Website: crate-barrel
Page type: address-validator
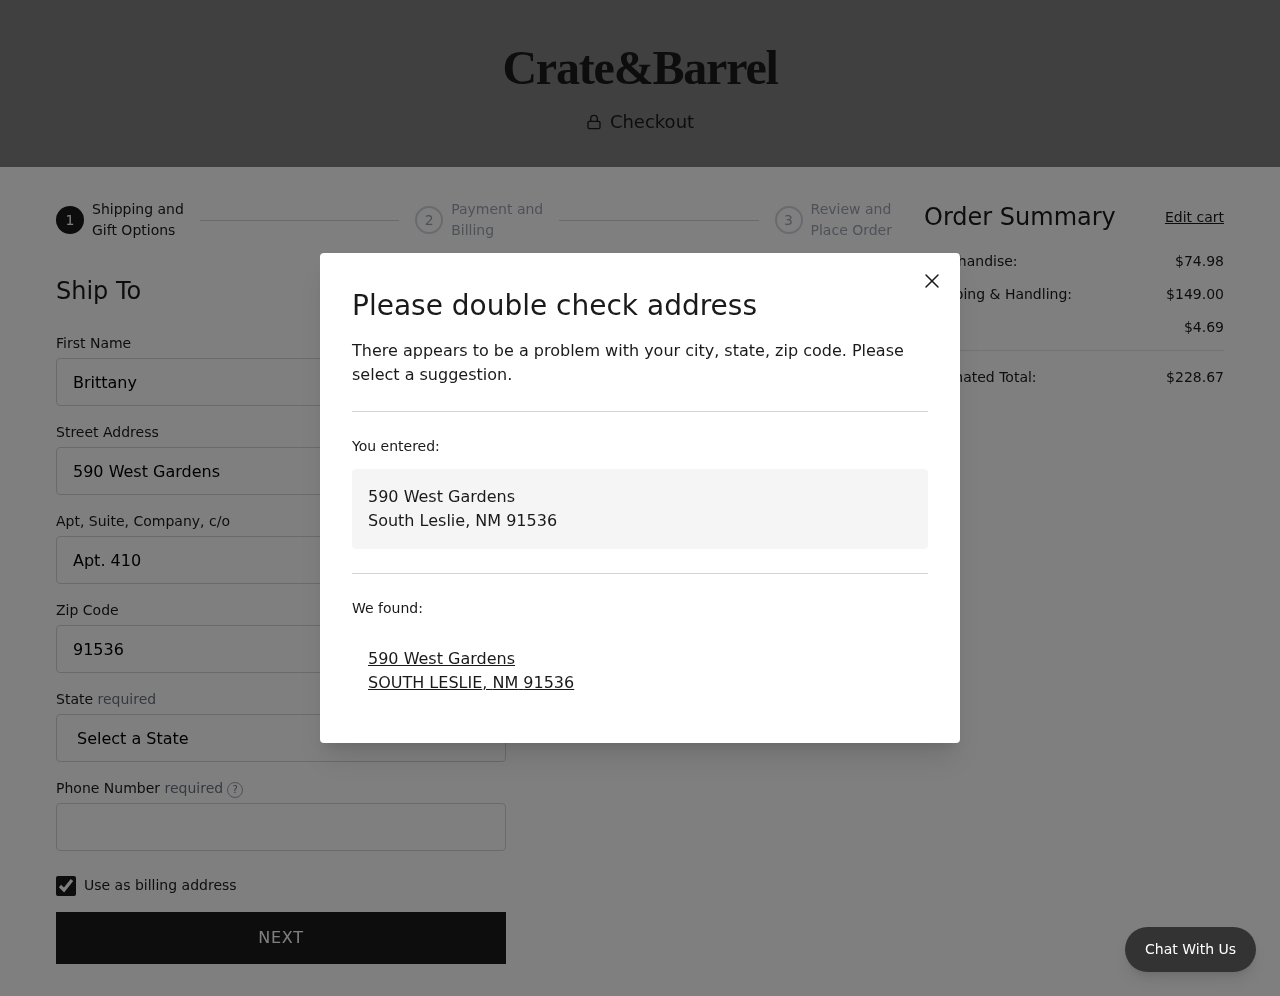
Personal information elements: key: PII_CITY
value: South Leslie
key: PII_CITY
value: SOUTH LESLIE
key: PII_FIRSTNAME
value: Brittany
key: PII_PHONE
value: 9476869862
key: PII_POSTCODE
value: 91536
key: PII_STATE
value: New Mexico
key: PII_STATE_ABBR
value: NM
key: PII_STREET
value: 590 West Gardens
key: PII_STREET2
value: Apt. 410
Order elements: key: ORDER_SUBTOTAL
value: $74.98
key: ORDER_SHIPPING_COST
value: $149.00
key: ORDER_TAX
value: $4.69
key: ORDER_TOTAL
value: $228.67